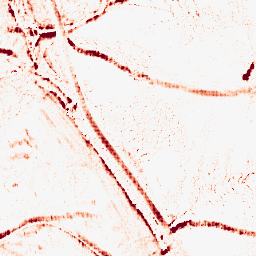
Category: morphological
Decomposition family: morphological_ellipse
Decomposition parameters: operation: opening
width: 10
height: 5
Upsampling method: sinc_hamming
Upsampling parameters: scale: 4
kernel_size: 4
Upsampling scale: 4